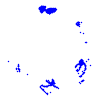
Particle: kaon